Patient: sex F, age 66
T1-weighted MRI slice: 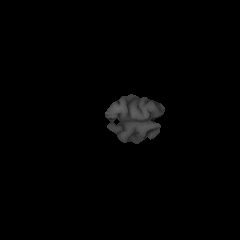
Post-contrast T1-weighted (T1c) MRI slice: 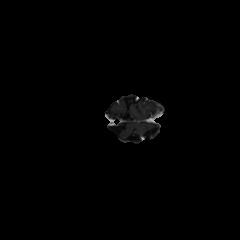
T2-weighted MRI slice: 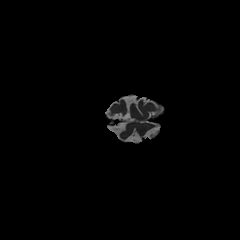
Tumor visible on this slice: no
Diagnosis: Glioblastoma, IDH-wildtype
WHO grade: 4